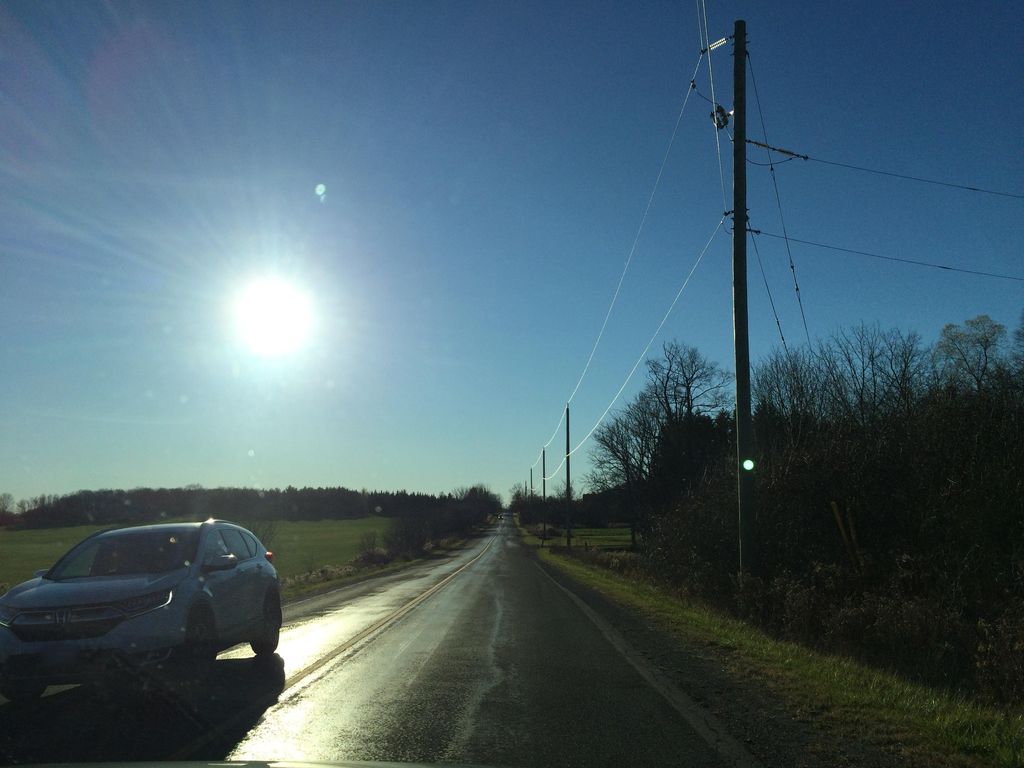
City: kitchener-waterloo